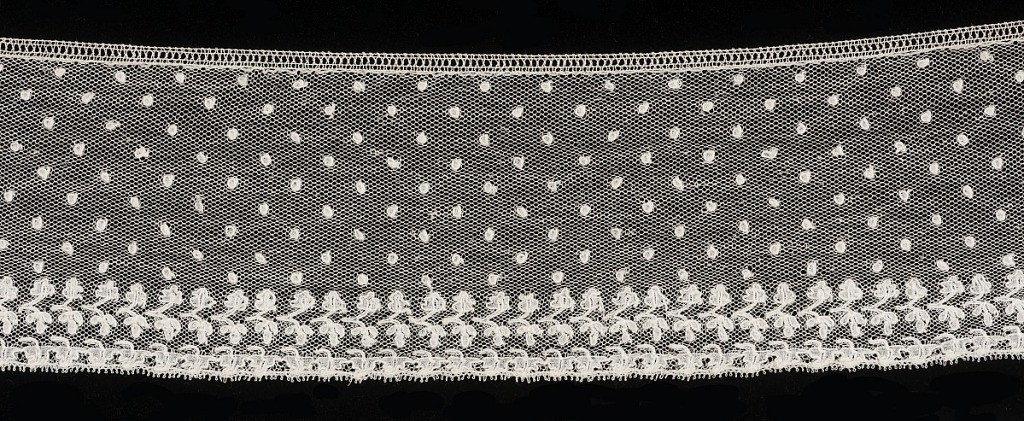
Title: Border
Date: early 19th century
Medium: linen Technique: bobbin lace, Mechlin style
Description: Straight border of Mechlin lace with a design of dots sprinkled in field above border of sprigs with one leaf and one bud above a row of pendant leaves.